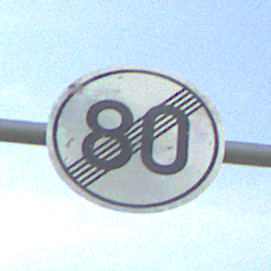
Verkehrszeichen: EndeGeschwindigkeit80
Umgebung: Outdoor, Nature
Tageszeit: MorningAfternoon
Wetter: PartlyCloudy
Licht: Natural
Jahreszeit: NotSpecified
Kontrast: HighContrast